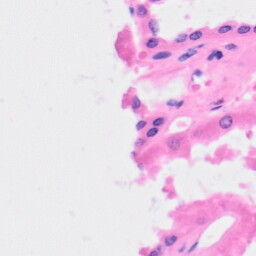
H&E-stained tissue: Kidney